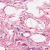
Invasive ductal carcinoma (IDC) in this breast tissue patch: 0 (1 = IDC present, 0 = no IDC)